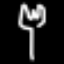
Label: fork